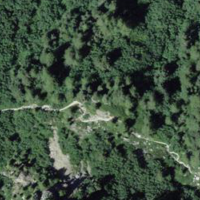
EUNIS habitat code: 31
Species observed at this site:
Rhododendron ferrugineum